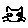
Label: cat